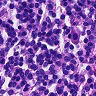
Metastatic tissue present: no